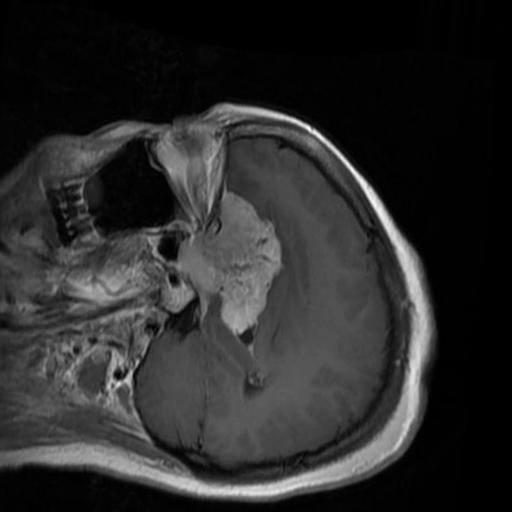
Label: brain_menin